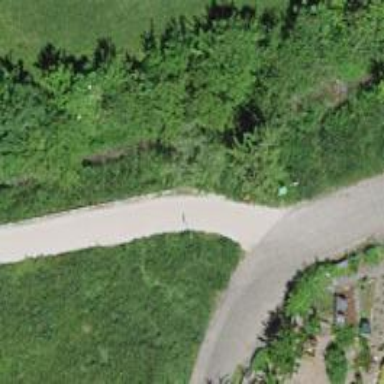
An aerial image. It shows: Compacted path.